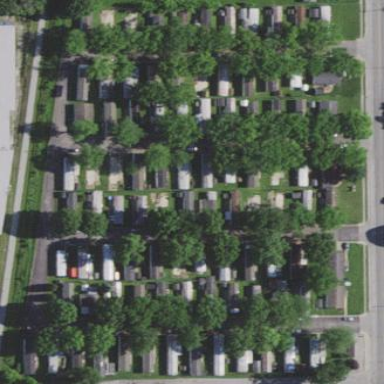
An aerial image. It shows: Residential area known as trailer park.